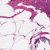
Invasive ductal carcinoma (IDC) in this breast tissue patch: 0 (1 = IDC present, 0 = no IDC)